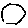
Label: hexagon